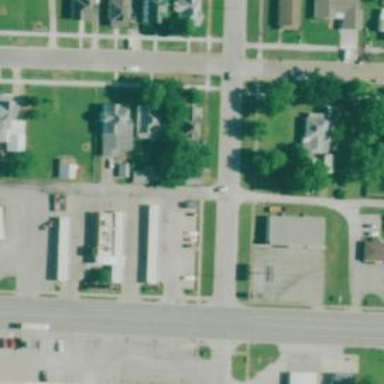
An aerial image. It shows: Alley classified as service road.